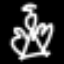
Label: angel